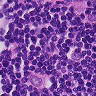
Metastatic tissue present: yes